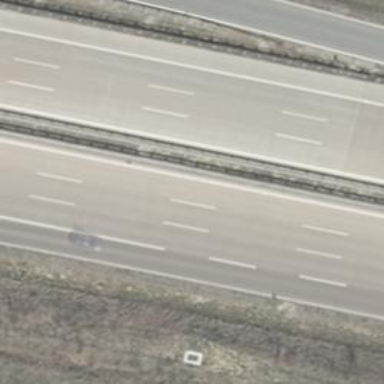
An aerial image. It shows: Motorway with concrete surface.